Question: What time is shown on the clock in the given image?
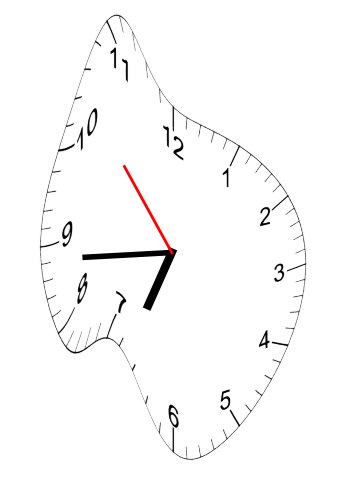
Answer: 06:43:53